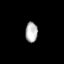
Tissue: lung
Cell type: Endothelial cells
Senescence score: 0.6005
Nuclear area (px): 241
Mean DAPI intensity: 180.149